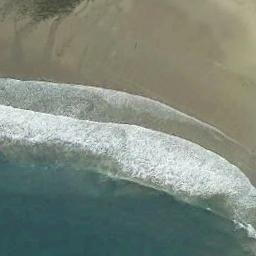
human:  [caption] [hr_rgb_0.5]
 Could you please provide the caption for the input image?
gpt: Green water and grass and beach .

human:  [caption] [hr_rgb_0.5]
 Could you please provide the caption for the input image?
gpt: The waves wash the yellow beach .

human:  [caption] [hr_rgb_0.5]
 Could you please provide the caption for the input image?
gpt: The beach with khaki sand and the color of the seawater is blue .

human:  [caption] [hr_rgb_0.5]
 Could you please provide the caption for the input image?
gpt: There are a few people on the beach .

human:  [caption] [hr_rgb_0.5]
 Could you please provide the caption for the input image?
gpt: The sea is calm beside the beach .